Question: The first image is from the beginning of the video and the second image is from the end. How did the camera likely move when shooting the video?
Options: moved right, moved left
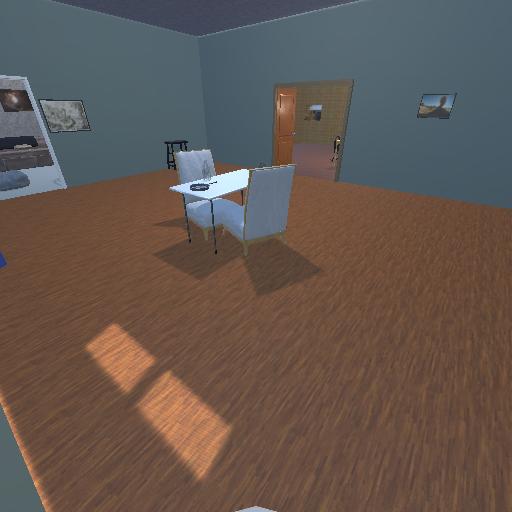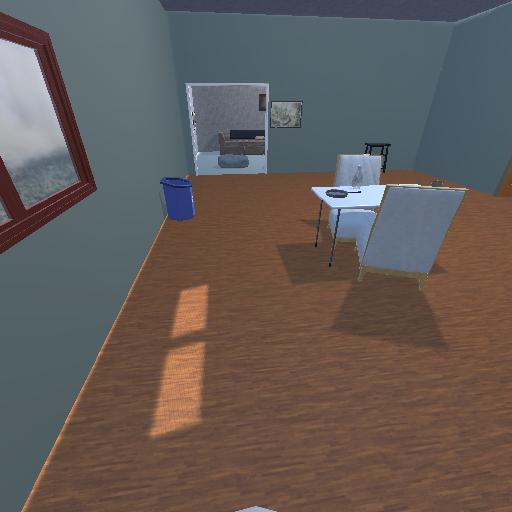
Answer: moved right